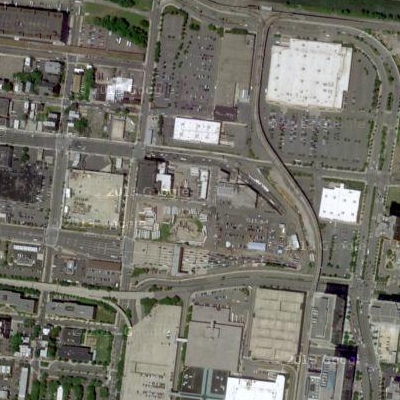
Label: gParking